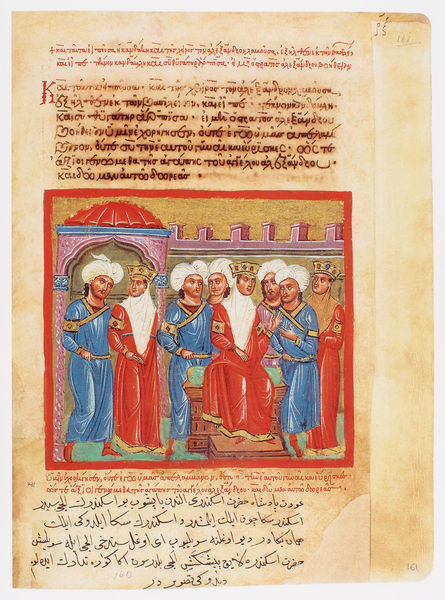
Titel: Der griechische Alexanderroman
Institution: Venedig, Hellenic Institute Codex Gr. 5
Schlagwörter: blau, mann, weiß, gelb, grün, menschen, sitzen, bunt, frau, männer, zeichnung, dach, gebäude, gürtel, haus, rot, leute, wand, bild, gold, gewänder, blatt, krone, turm, umrandung, farbig, schrift, mauer, lila, rand, thron, podest, zinnen, buch, orient, palast, druck, seite, illustration, text, buchstaben, herrscher, buchseite, arabisch, griechisch, audienz, huntergrund, turban, gedruckt, turbane, bauwerk, wall, buchmalerei, alexander, majuskel, wadn, alexanderroman, 161